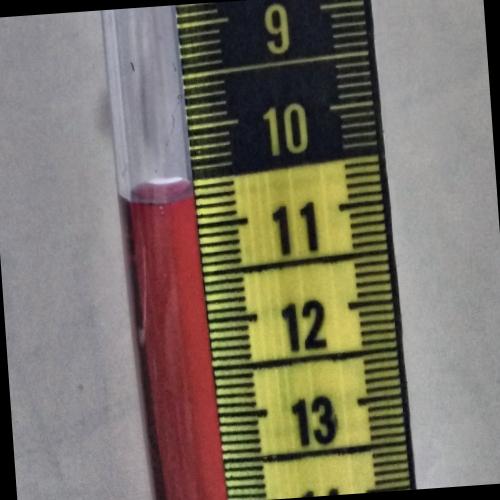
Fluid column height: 10.7 cm